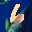
Label: 6